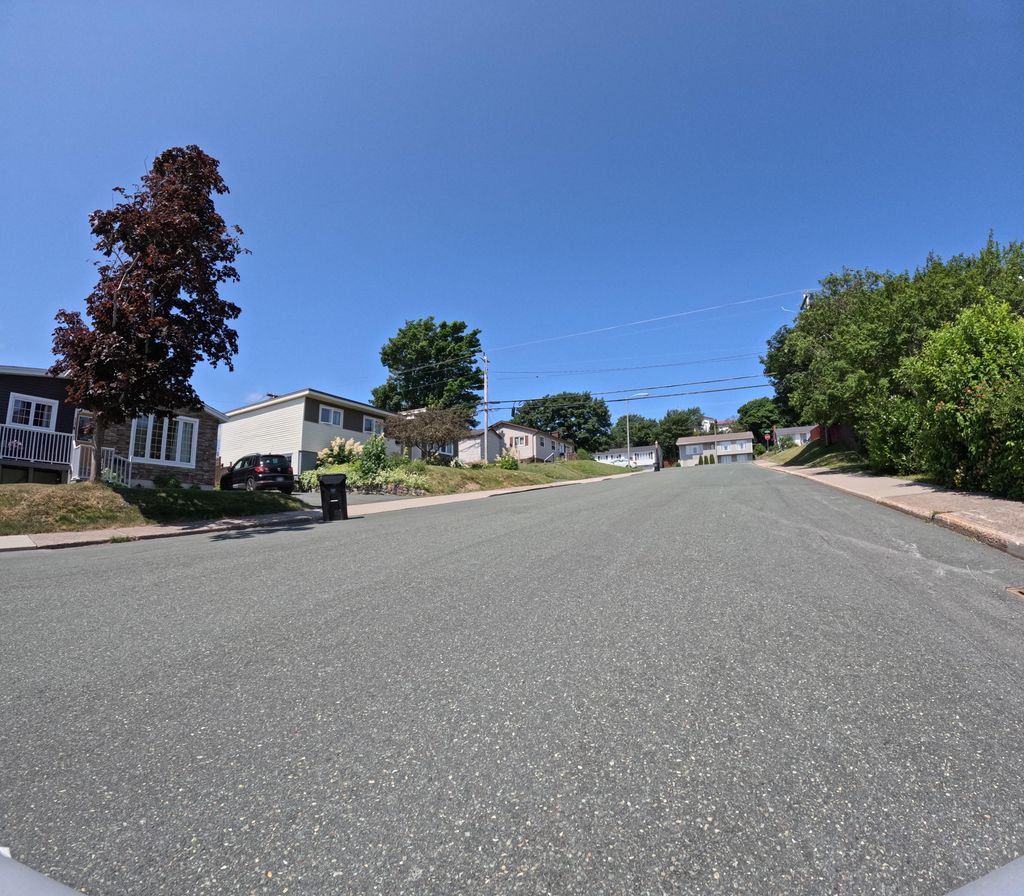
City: st_johns